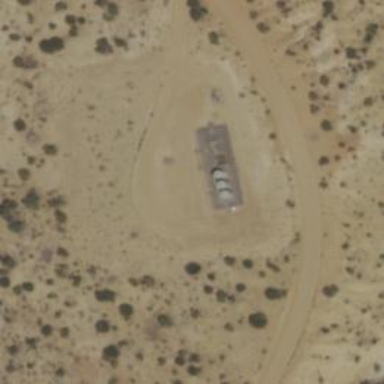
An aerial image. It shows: Storage tank with man-made structure.